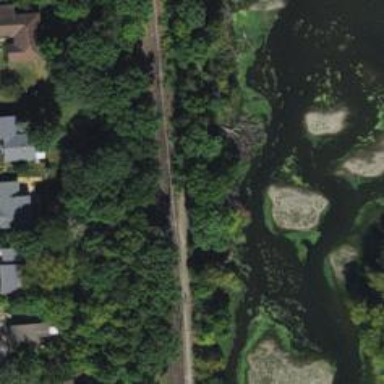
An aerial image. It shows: Preserved light rail railway with contact lines for electrification.